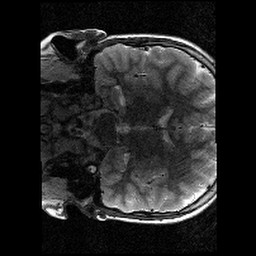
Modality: T2w
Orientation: coronal
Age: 10
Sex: female
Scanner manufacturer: siemens
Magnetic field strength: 3 T
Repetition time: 9.23 s
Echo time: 0.067 s